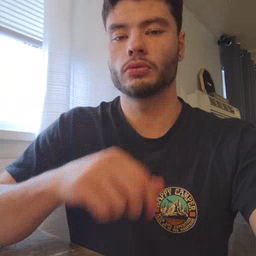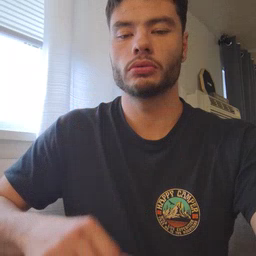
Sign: mouse